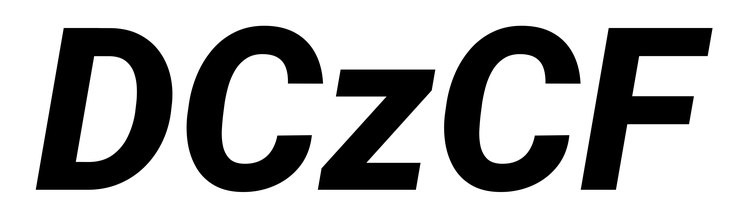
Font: Roboto-Italic_ExtraBold_Italic